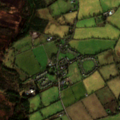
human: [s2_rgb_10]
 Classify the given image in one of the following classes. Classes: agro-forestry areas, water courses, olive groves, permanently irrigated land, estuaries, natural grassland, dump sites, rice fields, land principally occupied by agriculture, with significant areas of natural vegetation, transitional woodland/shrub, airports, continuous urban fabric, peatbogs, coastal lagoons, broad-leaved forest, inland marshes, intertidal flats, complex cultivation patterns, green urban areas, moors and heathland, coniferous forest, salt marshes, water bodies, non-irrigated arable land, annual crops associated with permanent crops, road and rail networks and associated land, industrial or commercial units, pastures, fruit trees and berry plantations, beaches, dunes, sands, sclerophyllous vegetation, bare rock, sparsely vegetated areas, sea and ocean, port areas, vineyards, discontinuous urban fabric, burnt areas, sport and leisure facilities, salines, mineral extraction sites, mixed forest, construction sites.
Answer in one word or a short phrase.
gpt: pastures, coniferous forest, peatbogs